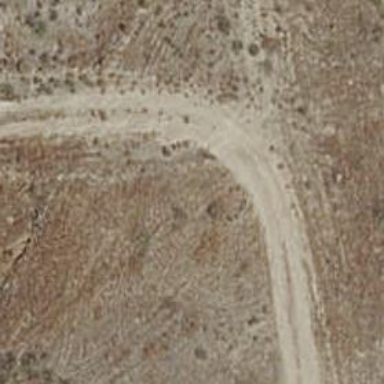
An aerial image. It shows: Dirt track road.